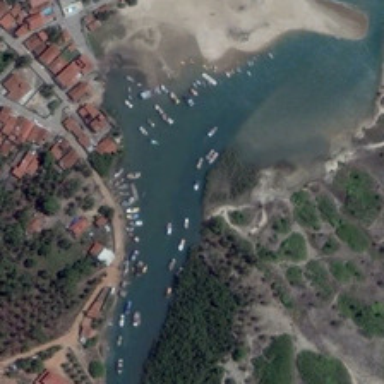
Many boats are in a port near many buildings and green trees .